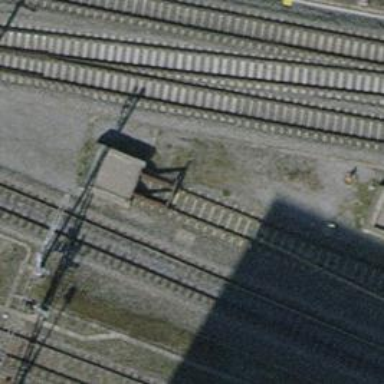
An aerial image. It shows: Railway buffer stop.